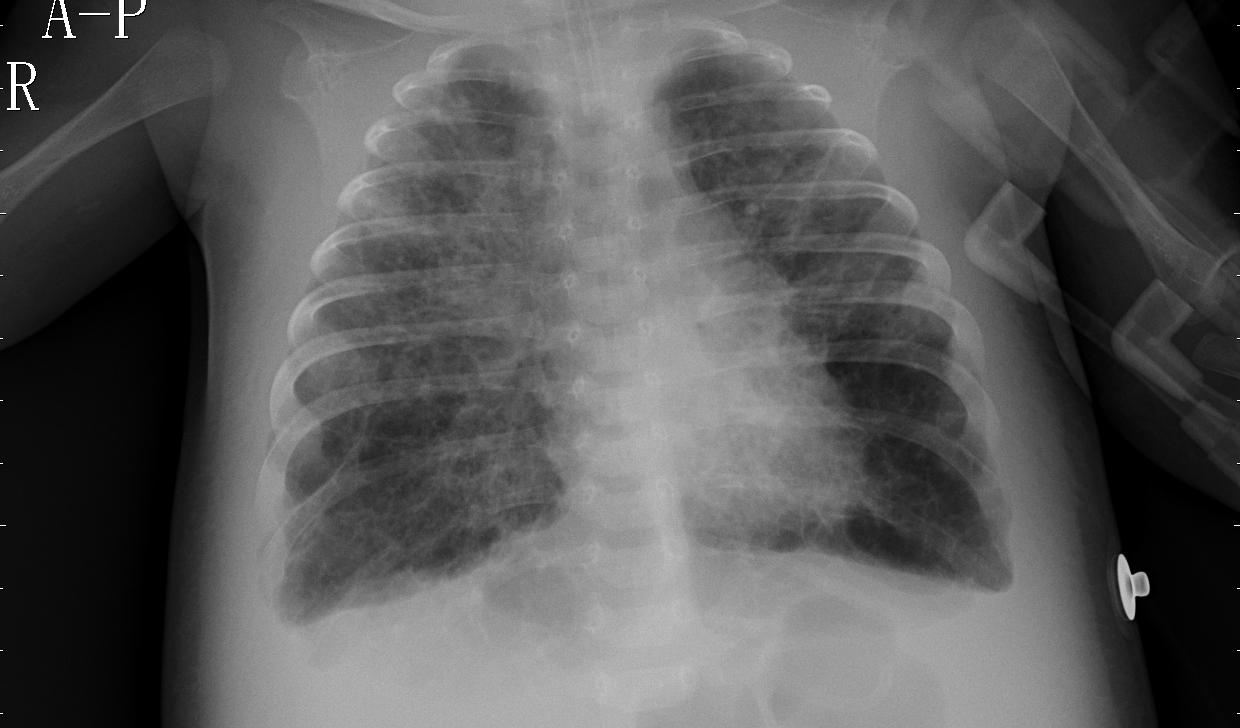
Diagnosis: PNEUMONIA